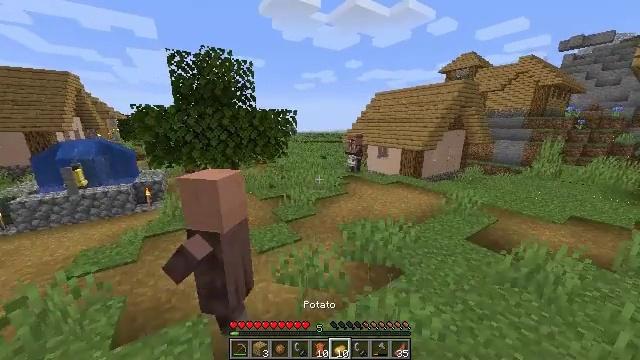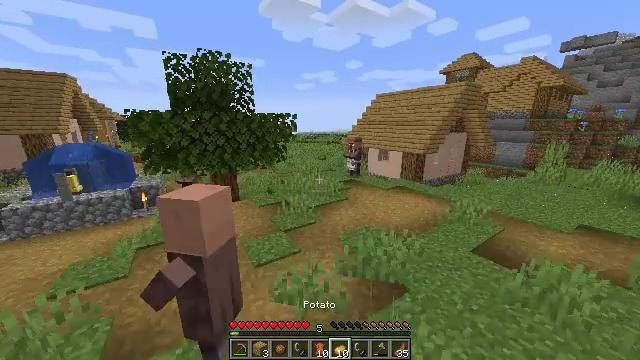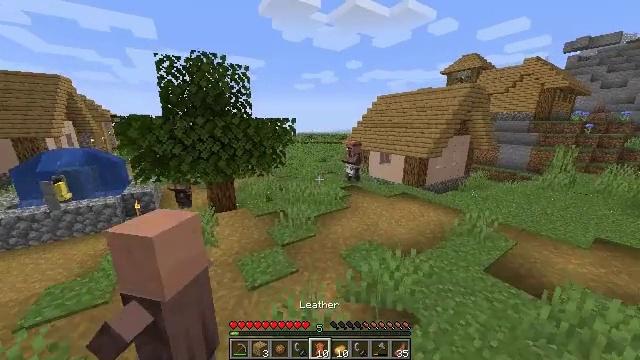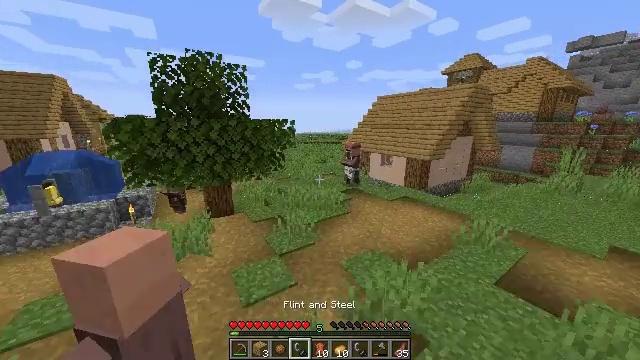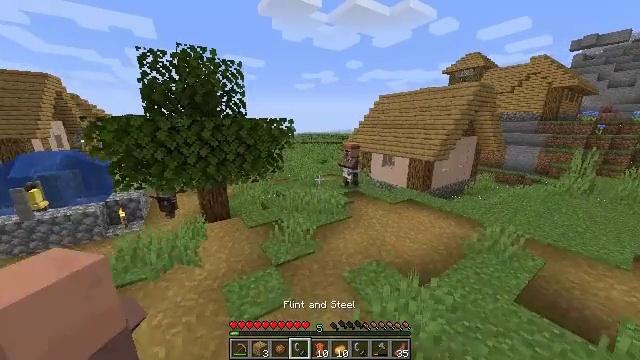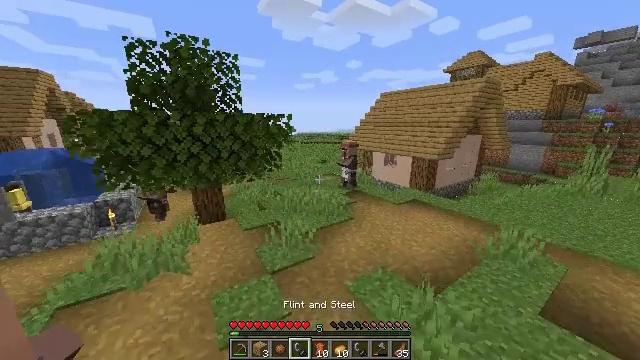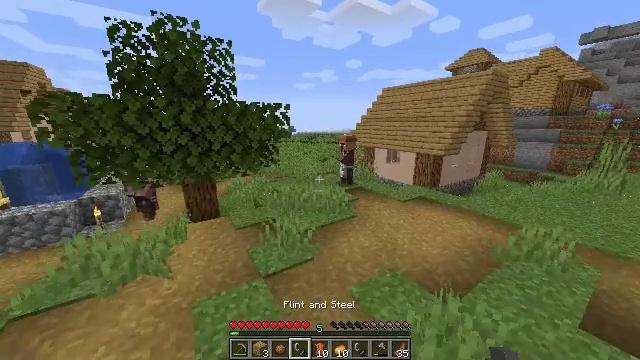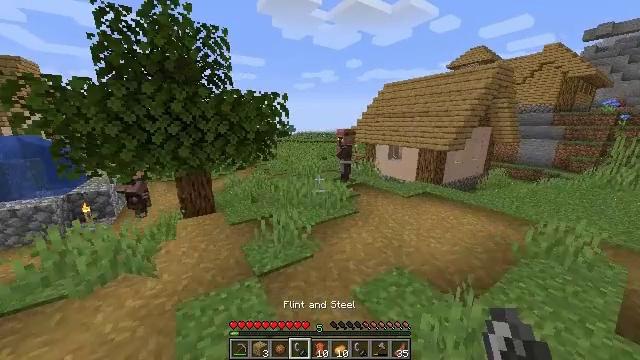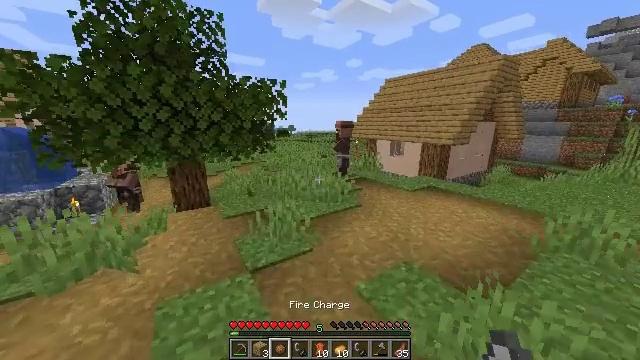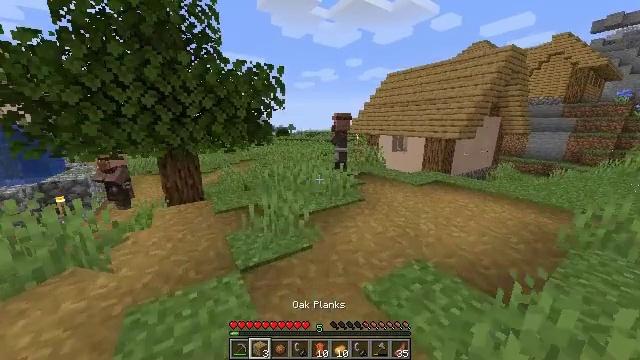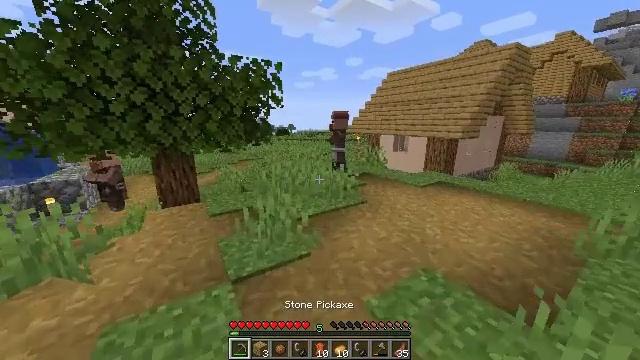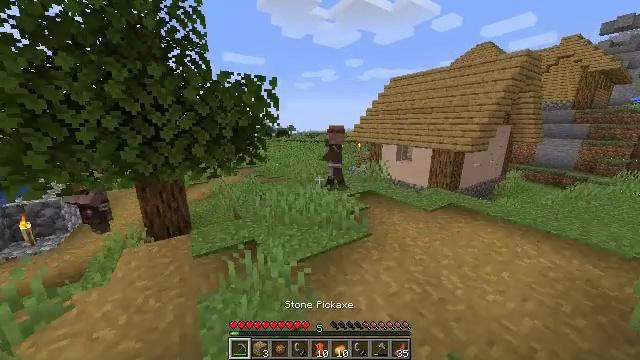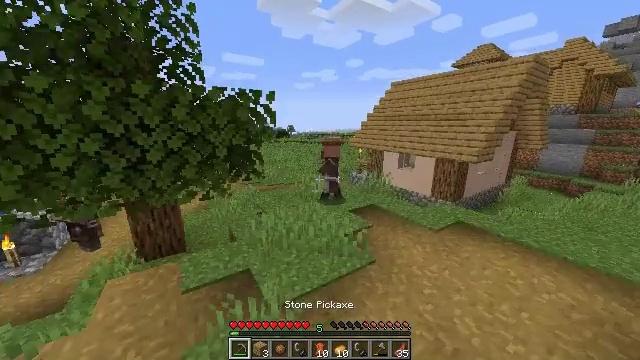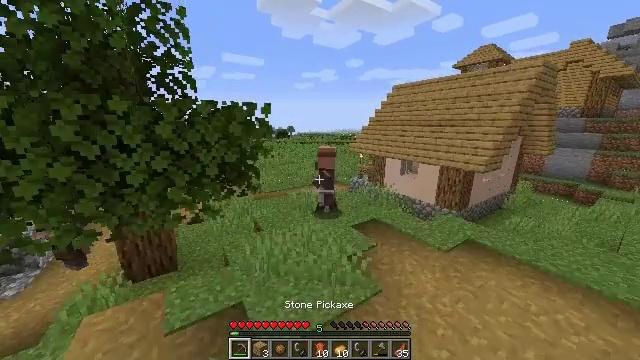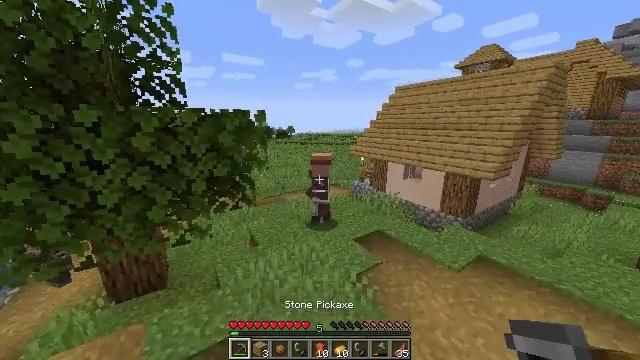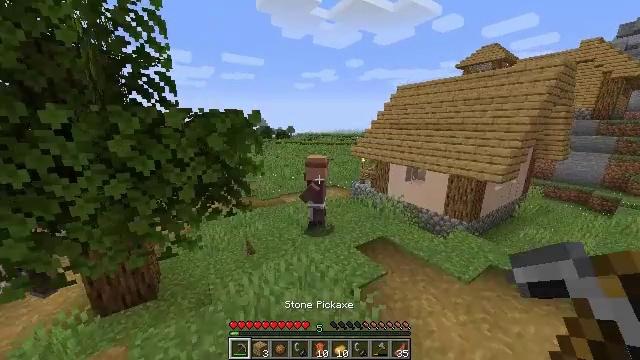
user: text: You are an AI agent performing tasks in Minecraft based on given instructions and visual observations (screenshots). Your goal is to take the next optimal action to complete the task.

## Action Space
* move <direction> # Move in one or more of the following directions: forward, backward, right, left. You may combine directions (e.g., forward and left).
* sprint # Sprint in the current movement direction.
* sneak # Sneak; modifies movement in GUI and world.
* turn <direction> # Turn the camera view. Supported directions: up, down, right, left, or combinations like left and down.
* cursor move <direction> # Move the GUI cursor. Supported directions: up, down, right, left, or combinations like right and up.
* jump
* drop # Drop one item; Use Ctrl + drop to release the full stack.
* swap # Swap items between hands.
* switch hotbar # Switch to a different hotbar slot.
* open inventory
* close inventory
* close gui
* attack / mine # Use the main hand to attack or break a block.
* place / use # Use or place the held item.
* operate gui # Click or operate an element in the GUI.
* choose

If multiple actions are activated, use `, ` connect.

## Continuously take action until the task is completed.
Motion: motion action
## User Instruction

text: Gather hay blocks from the farm.
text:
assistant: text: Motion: move forward, sprint, jump
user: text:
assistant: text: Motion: move forward, jump
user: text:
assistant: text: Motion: move forward, jump
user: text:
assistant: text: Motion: move forward, jump
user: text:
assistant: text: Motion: move forward, jump
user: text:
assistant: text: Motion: move forward, jump
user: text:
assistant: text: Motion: move forward, jump
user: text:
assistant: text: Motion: move forward, jump
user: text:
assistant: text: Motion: move forward, jump
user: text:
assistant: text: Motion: move forward, jump
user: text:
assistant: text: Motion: move forward, sprint, jump
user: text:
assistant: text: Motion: move forward, sprint, jump
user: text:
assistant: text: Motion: move forward, sprint, jump
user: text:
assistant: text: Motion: move forward, sprint, jump
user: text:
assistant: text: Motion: move forward, jump
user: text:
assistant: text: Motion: move forward, jump
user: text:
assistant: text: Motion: move forward, jump
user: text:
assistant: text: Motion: move forward, jump
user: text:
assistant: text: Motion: move forward, jump
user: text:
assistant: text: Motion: move forward, sprint, turn right and down, jump
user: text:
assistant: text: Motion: move forward, sprint, turn right, jump
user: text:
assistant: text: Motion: move forward, sprint, jump
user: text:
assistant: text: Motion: move forward, sprint, jump
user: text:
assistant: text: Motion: move forward, sprint, jump
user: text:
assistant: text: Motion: move forward, jump
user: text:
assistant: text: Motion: move forward, jump
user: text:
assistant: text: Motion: move forward, jump
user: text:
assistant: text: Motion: move forward, turn left, jump
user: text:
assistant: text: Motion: move forward, turn left, jump
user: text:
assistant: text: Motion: move forward, turn left, jump